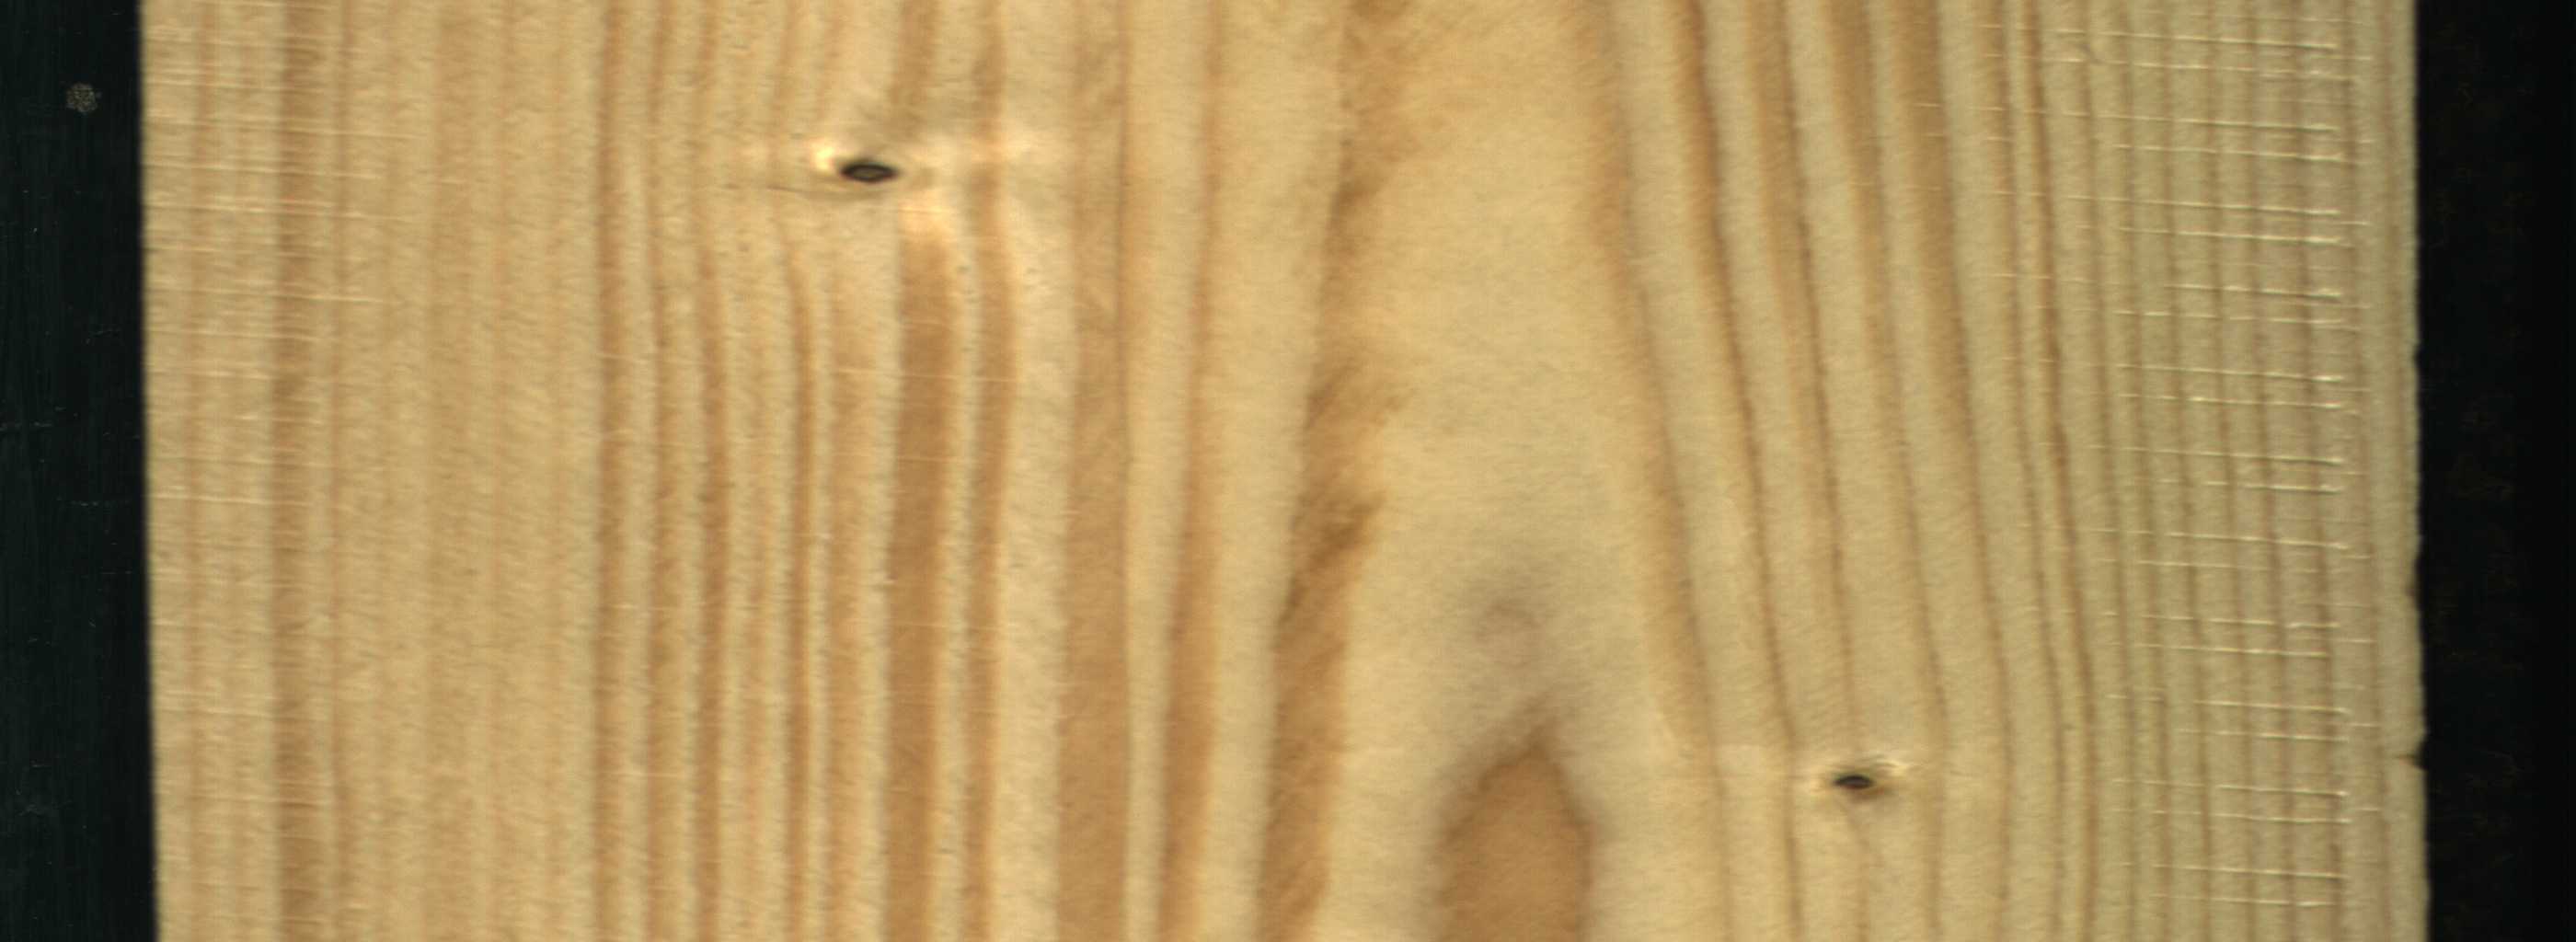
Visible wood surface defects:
Dead_Knot
Dead_Knot